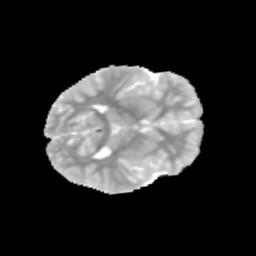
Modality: MD
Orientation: axial
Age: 10
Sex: male
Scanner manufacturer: siemens
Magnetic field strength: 3 T
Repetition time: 3.8 s
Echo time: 0.07 s